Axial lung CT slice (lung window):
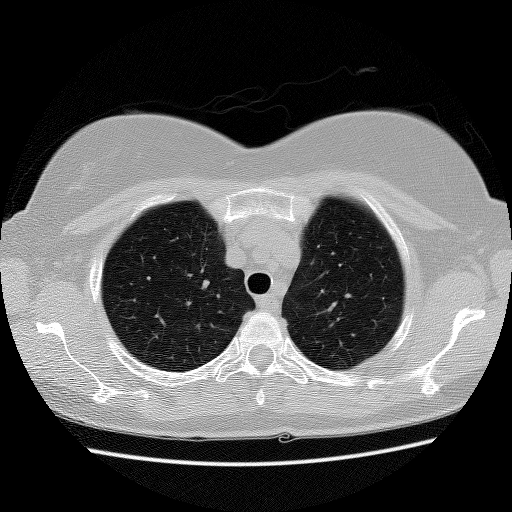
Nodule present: no